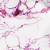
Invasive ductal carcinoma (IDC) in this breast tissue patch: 0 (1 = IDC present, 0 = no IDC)